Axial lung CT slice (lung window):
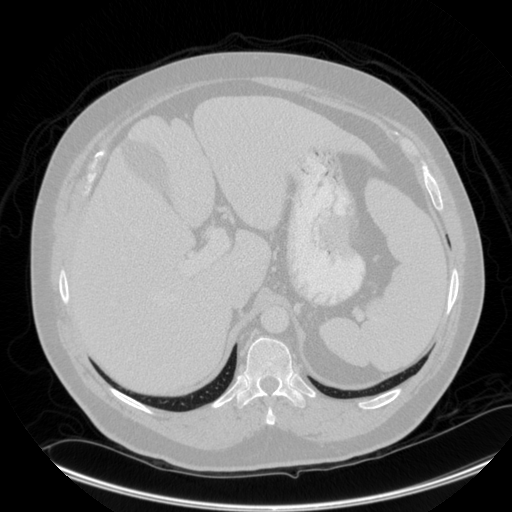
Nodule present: no